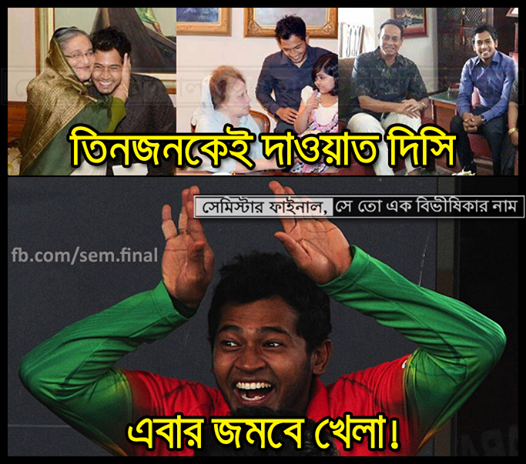
Caption: তিনজনকেই দাওয়াত দিসি এবার জমবে খেলা!
Label: non-hate